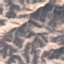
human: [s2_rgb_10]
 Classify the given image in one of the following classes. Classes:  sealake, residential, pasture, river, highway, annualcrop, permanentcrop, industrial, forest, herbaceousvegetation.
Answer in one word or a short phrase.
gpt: HerbaceousVegetation